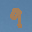
Label: 9